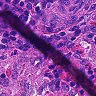
Metastatic tissue present: no